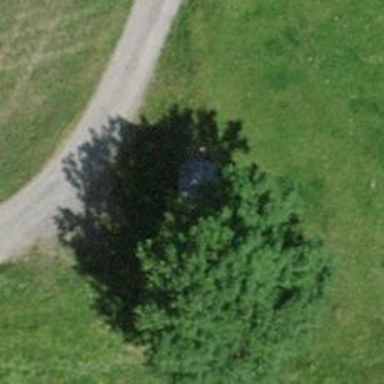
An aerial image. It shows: Broadleaved tree with lush leaves.